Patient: sex F, age 66
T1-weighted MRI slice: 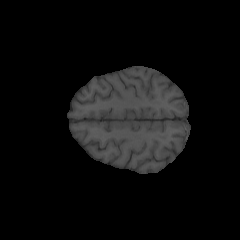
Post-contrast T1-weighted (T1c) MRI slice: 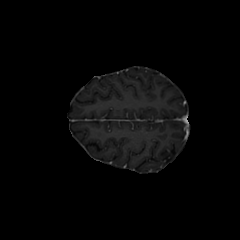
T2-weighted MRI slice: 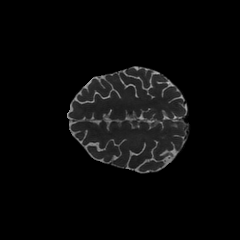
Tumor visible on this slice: no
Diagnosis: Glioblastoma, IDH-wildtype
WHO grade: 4